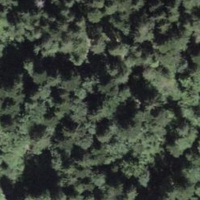
EUNIS habitat code: 43
Species observed at this site:
Petasites albus